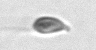
Label: Cryptophyta